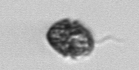
Label: Kryptoperidinium_triquetrum